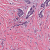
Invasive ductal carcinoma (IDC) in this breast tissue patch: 1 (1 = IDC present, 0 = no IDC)